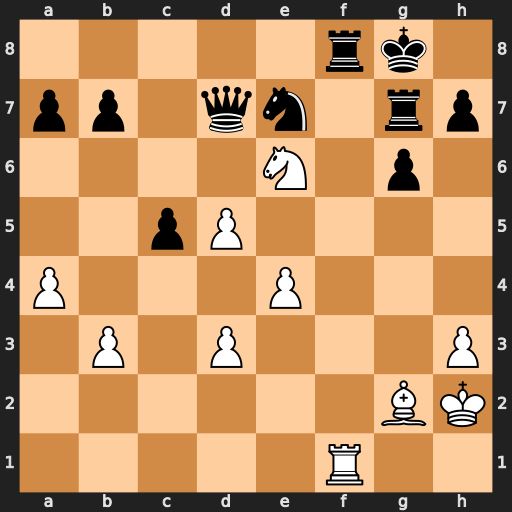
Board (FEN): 5rk1/pp1qn1rp/4N1p1/2pP4/P3P3/1P1P3P/6BK/5R2
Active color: w
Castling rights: -
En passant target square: -
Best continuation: Rxf8#